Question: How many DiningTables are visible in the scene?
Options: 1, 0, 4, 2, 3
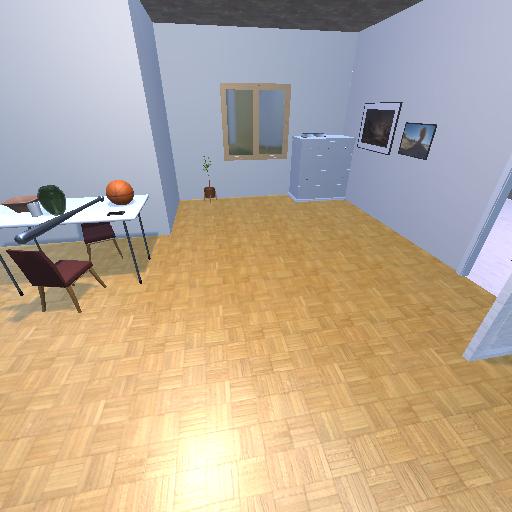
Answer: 1